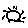
Label: sun